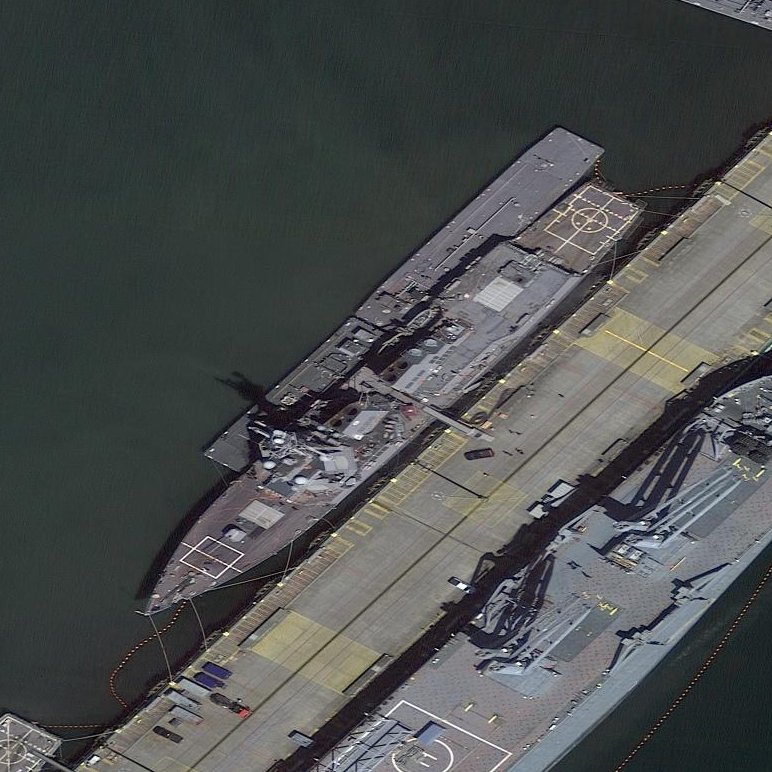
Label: destroyer